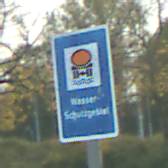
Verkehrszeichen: Wasserschutzgebiet
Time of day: MorningAfternoon
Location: Outdoor (Urban)
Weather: PartlyCloudy
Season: NotSpecified
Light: Natural